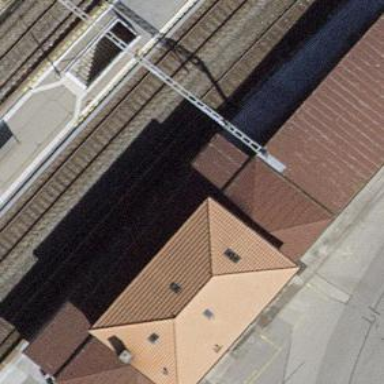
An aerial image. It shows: Train station building.